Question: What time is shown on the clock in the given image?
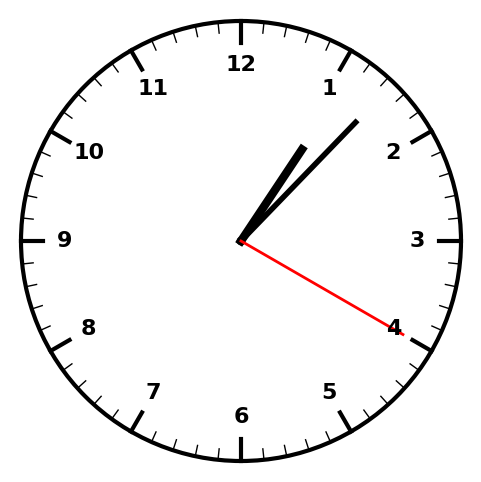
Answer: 01:07:20